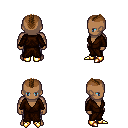
a pixel art fantasy rpg character, male body template, human, dark skin, brown robe, metal pants, brown short mohawk hairstyle, gold boots, four views (front, back, left, right), 2x2 character sprite sheet, small pixel art, hard edges, no anti-aliasing